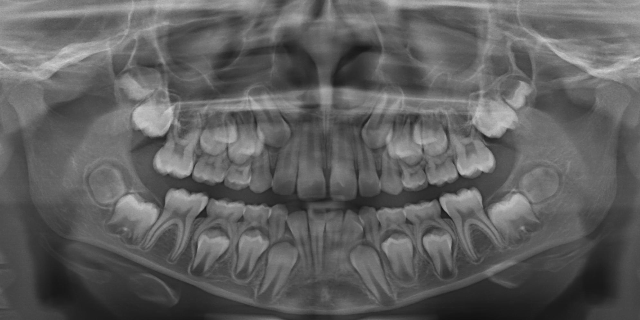
child